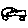
Label: car